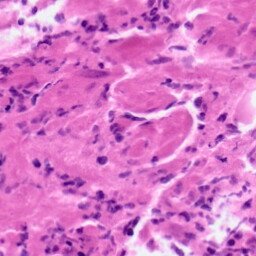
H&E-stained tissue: Pancreatic